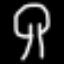
Label: mushroom